Field crop: maize
Growth stage: 2
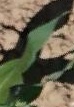
Species: maize